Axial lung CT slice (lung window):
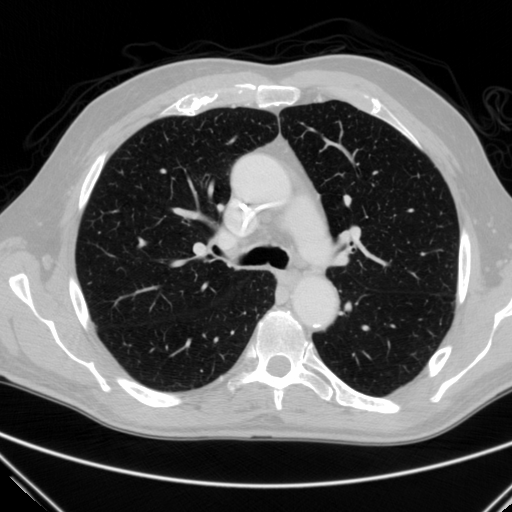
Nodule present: no